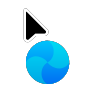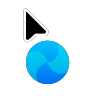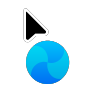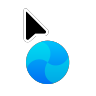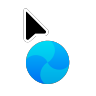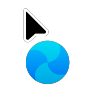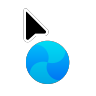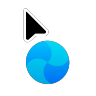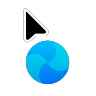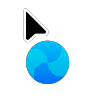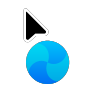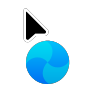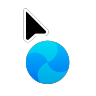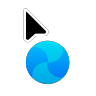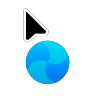
Cursor type: progress
OS/theme: macos
Variant: default